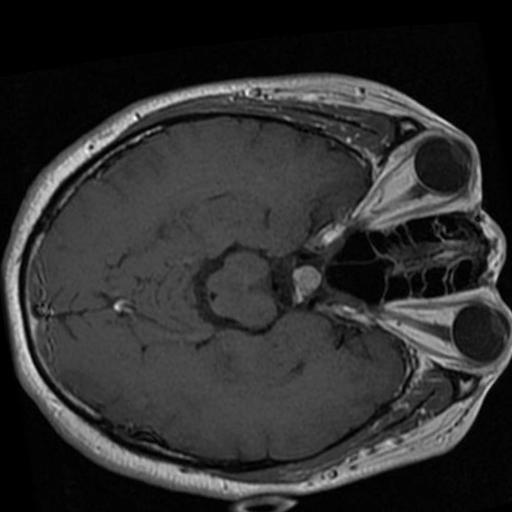
Label: brain_tumor